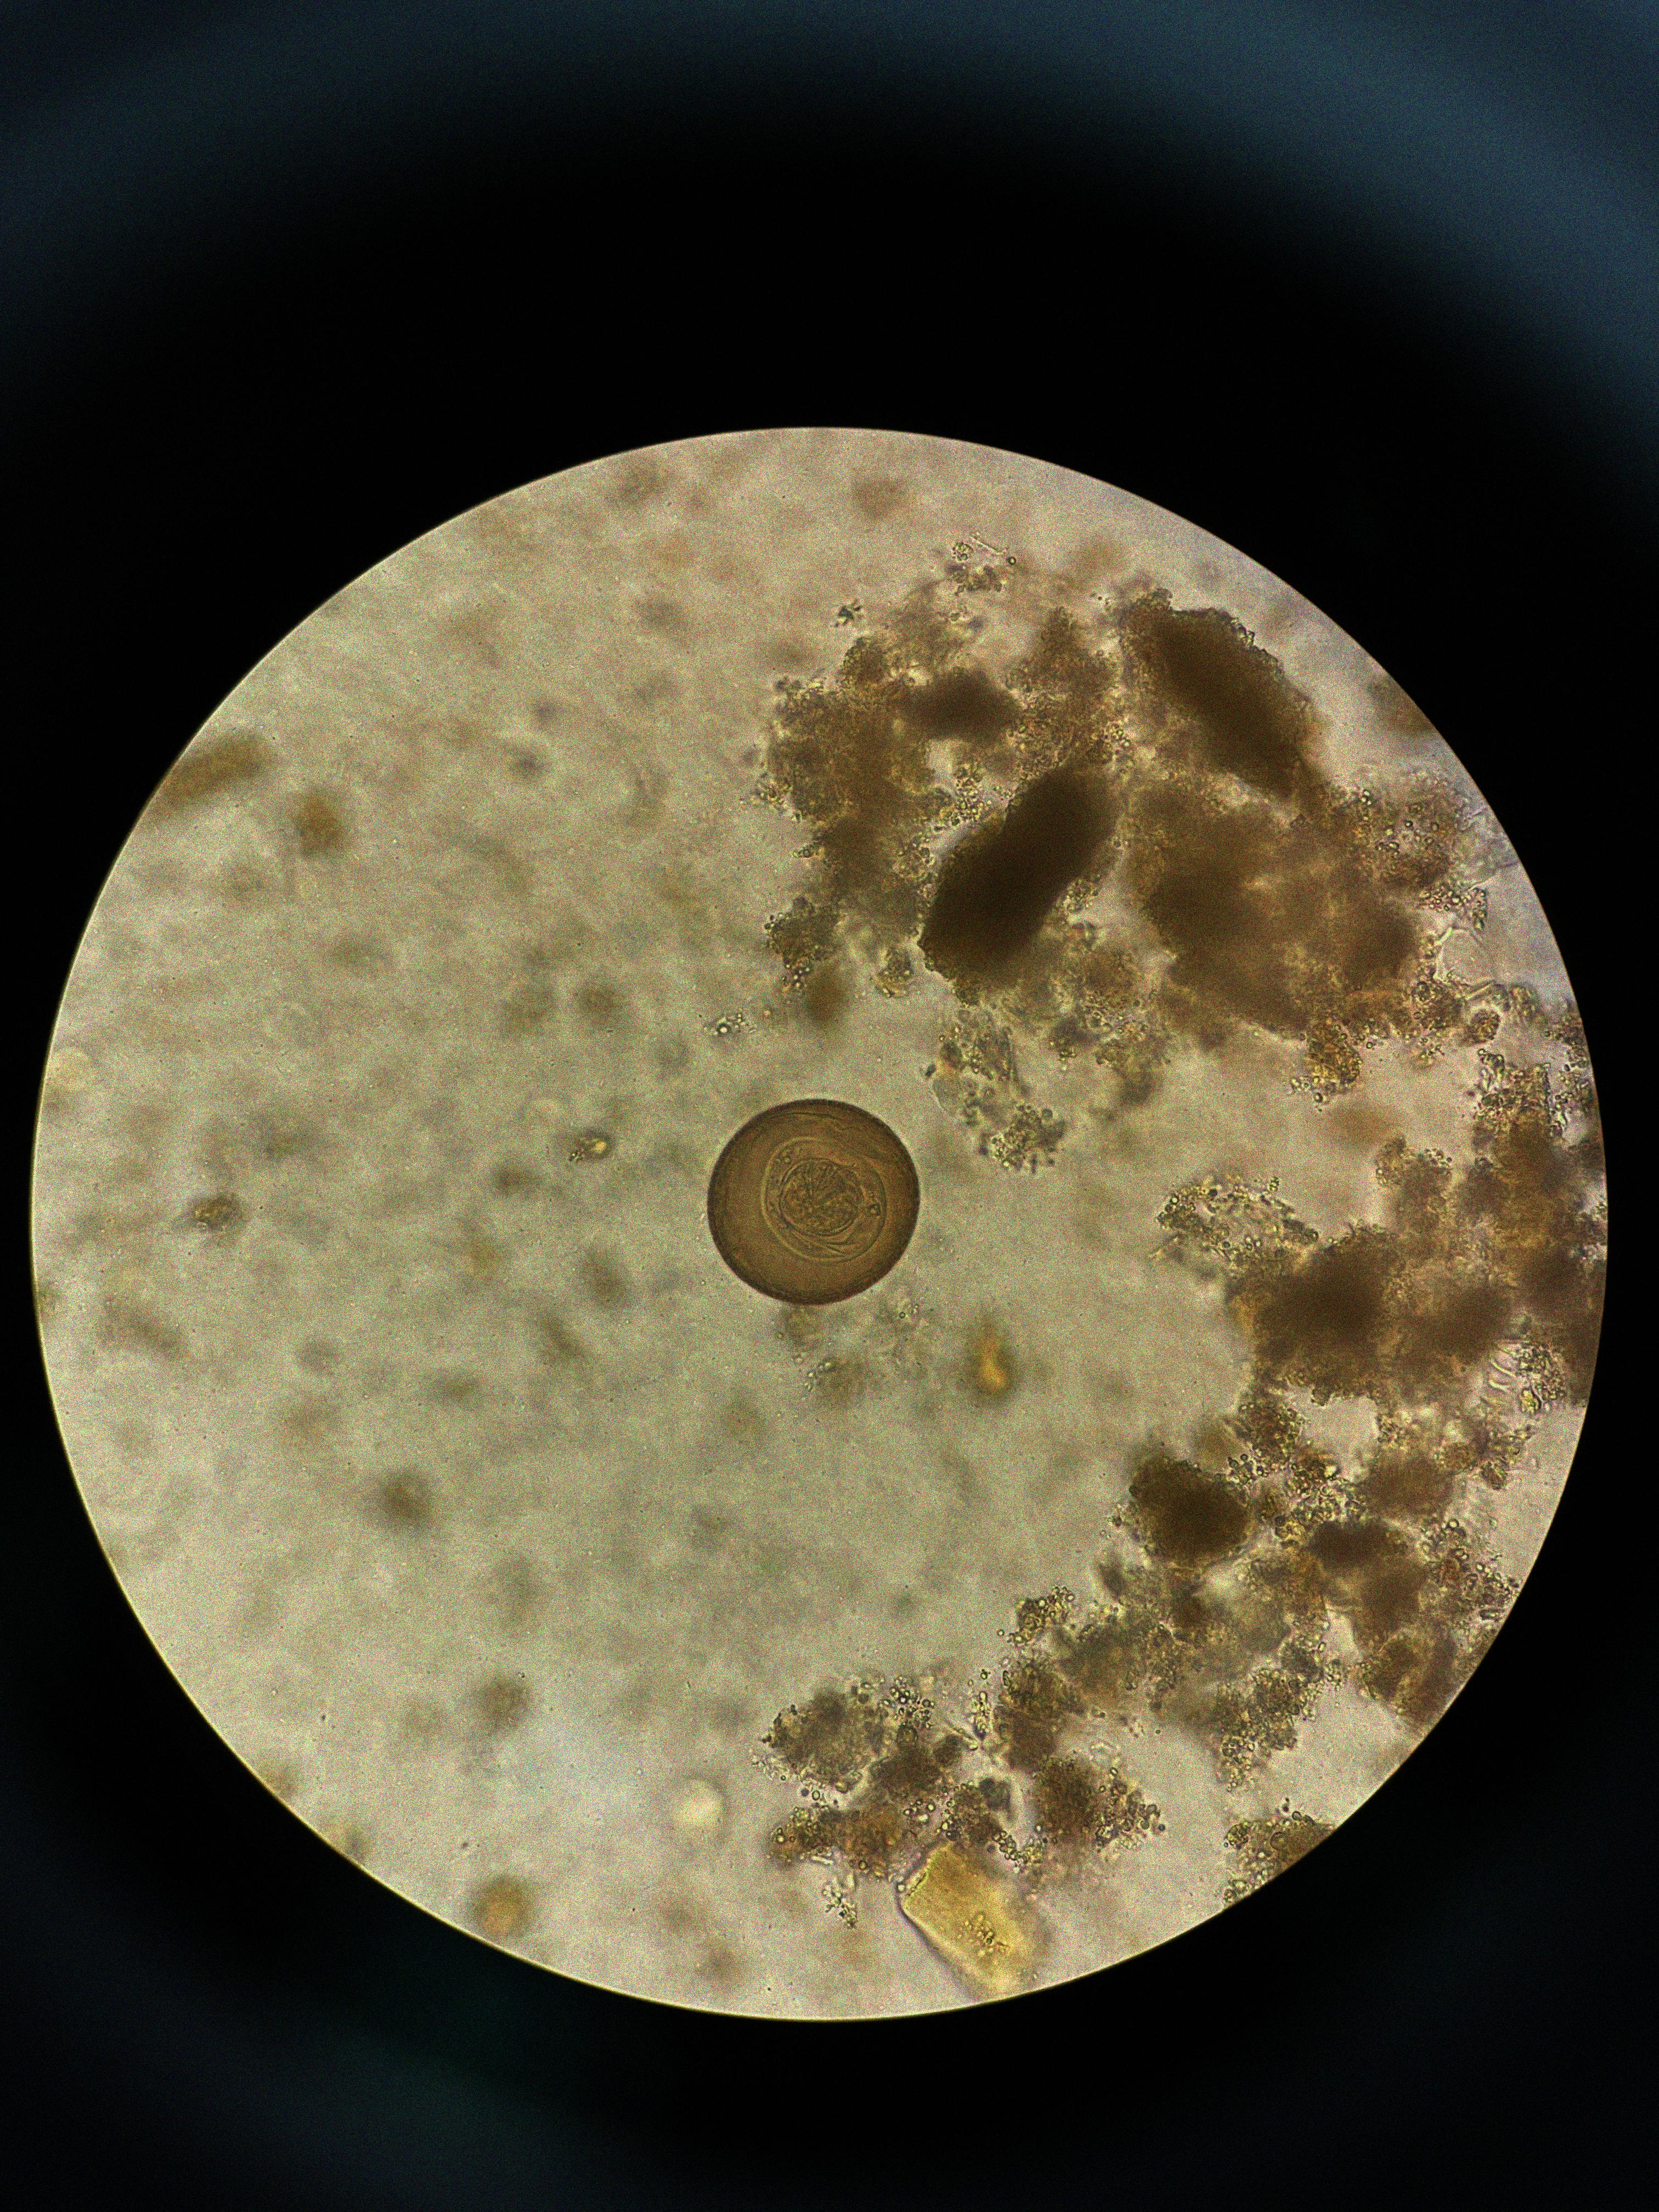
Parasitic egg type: Hymenolepis diminuta